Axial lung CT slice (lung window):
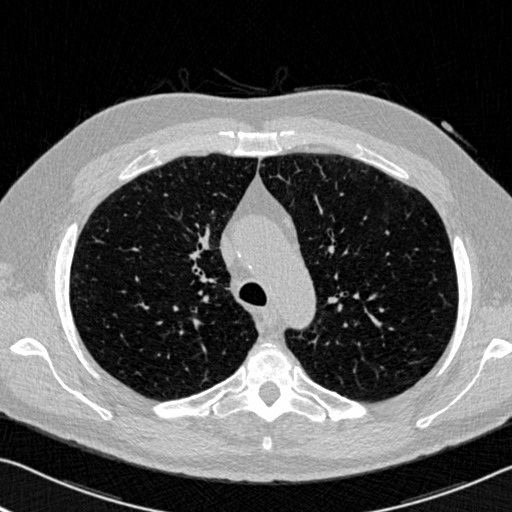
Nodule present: no